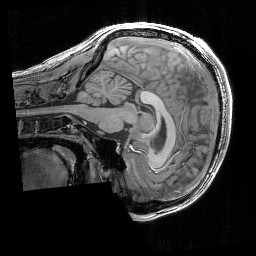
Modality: T1w
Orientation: sagittal
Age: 19
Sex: male
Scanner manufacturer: siemens
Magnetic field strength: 3 T
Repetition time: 2.3 s
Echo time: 0.00344 s